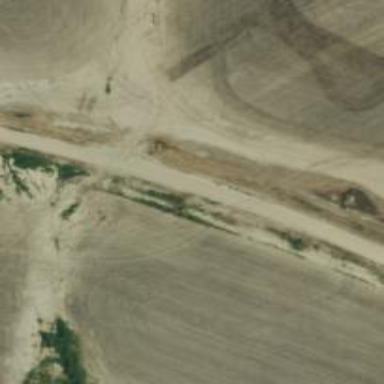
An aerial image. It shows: Unclassified road.